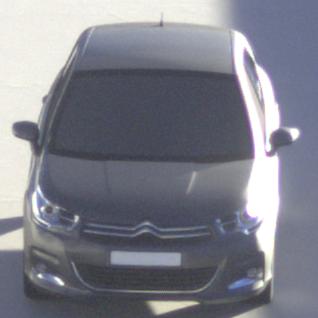
Make: Citroen
Model: C4 VTi 95
Detailed model: C4 (II)
Model produced from: 2012/08
Model produced until: 2013/06
Doors: 5
Color: gray
Road condition: dry road
Daytime: sunrise or sunset
Contrast: high contrast